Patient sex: M
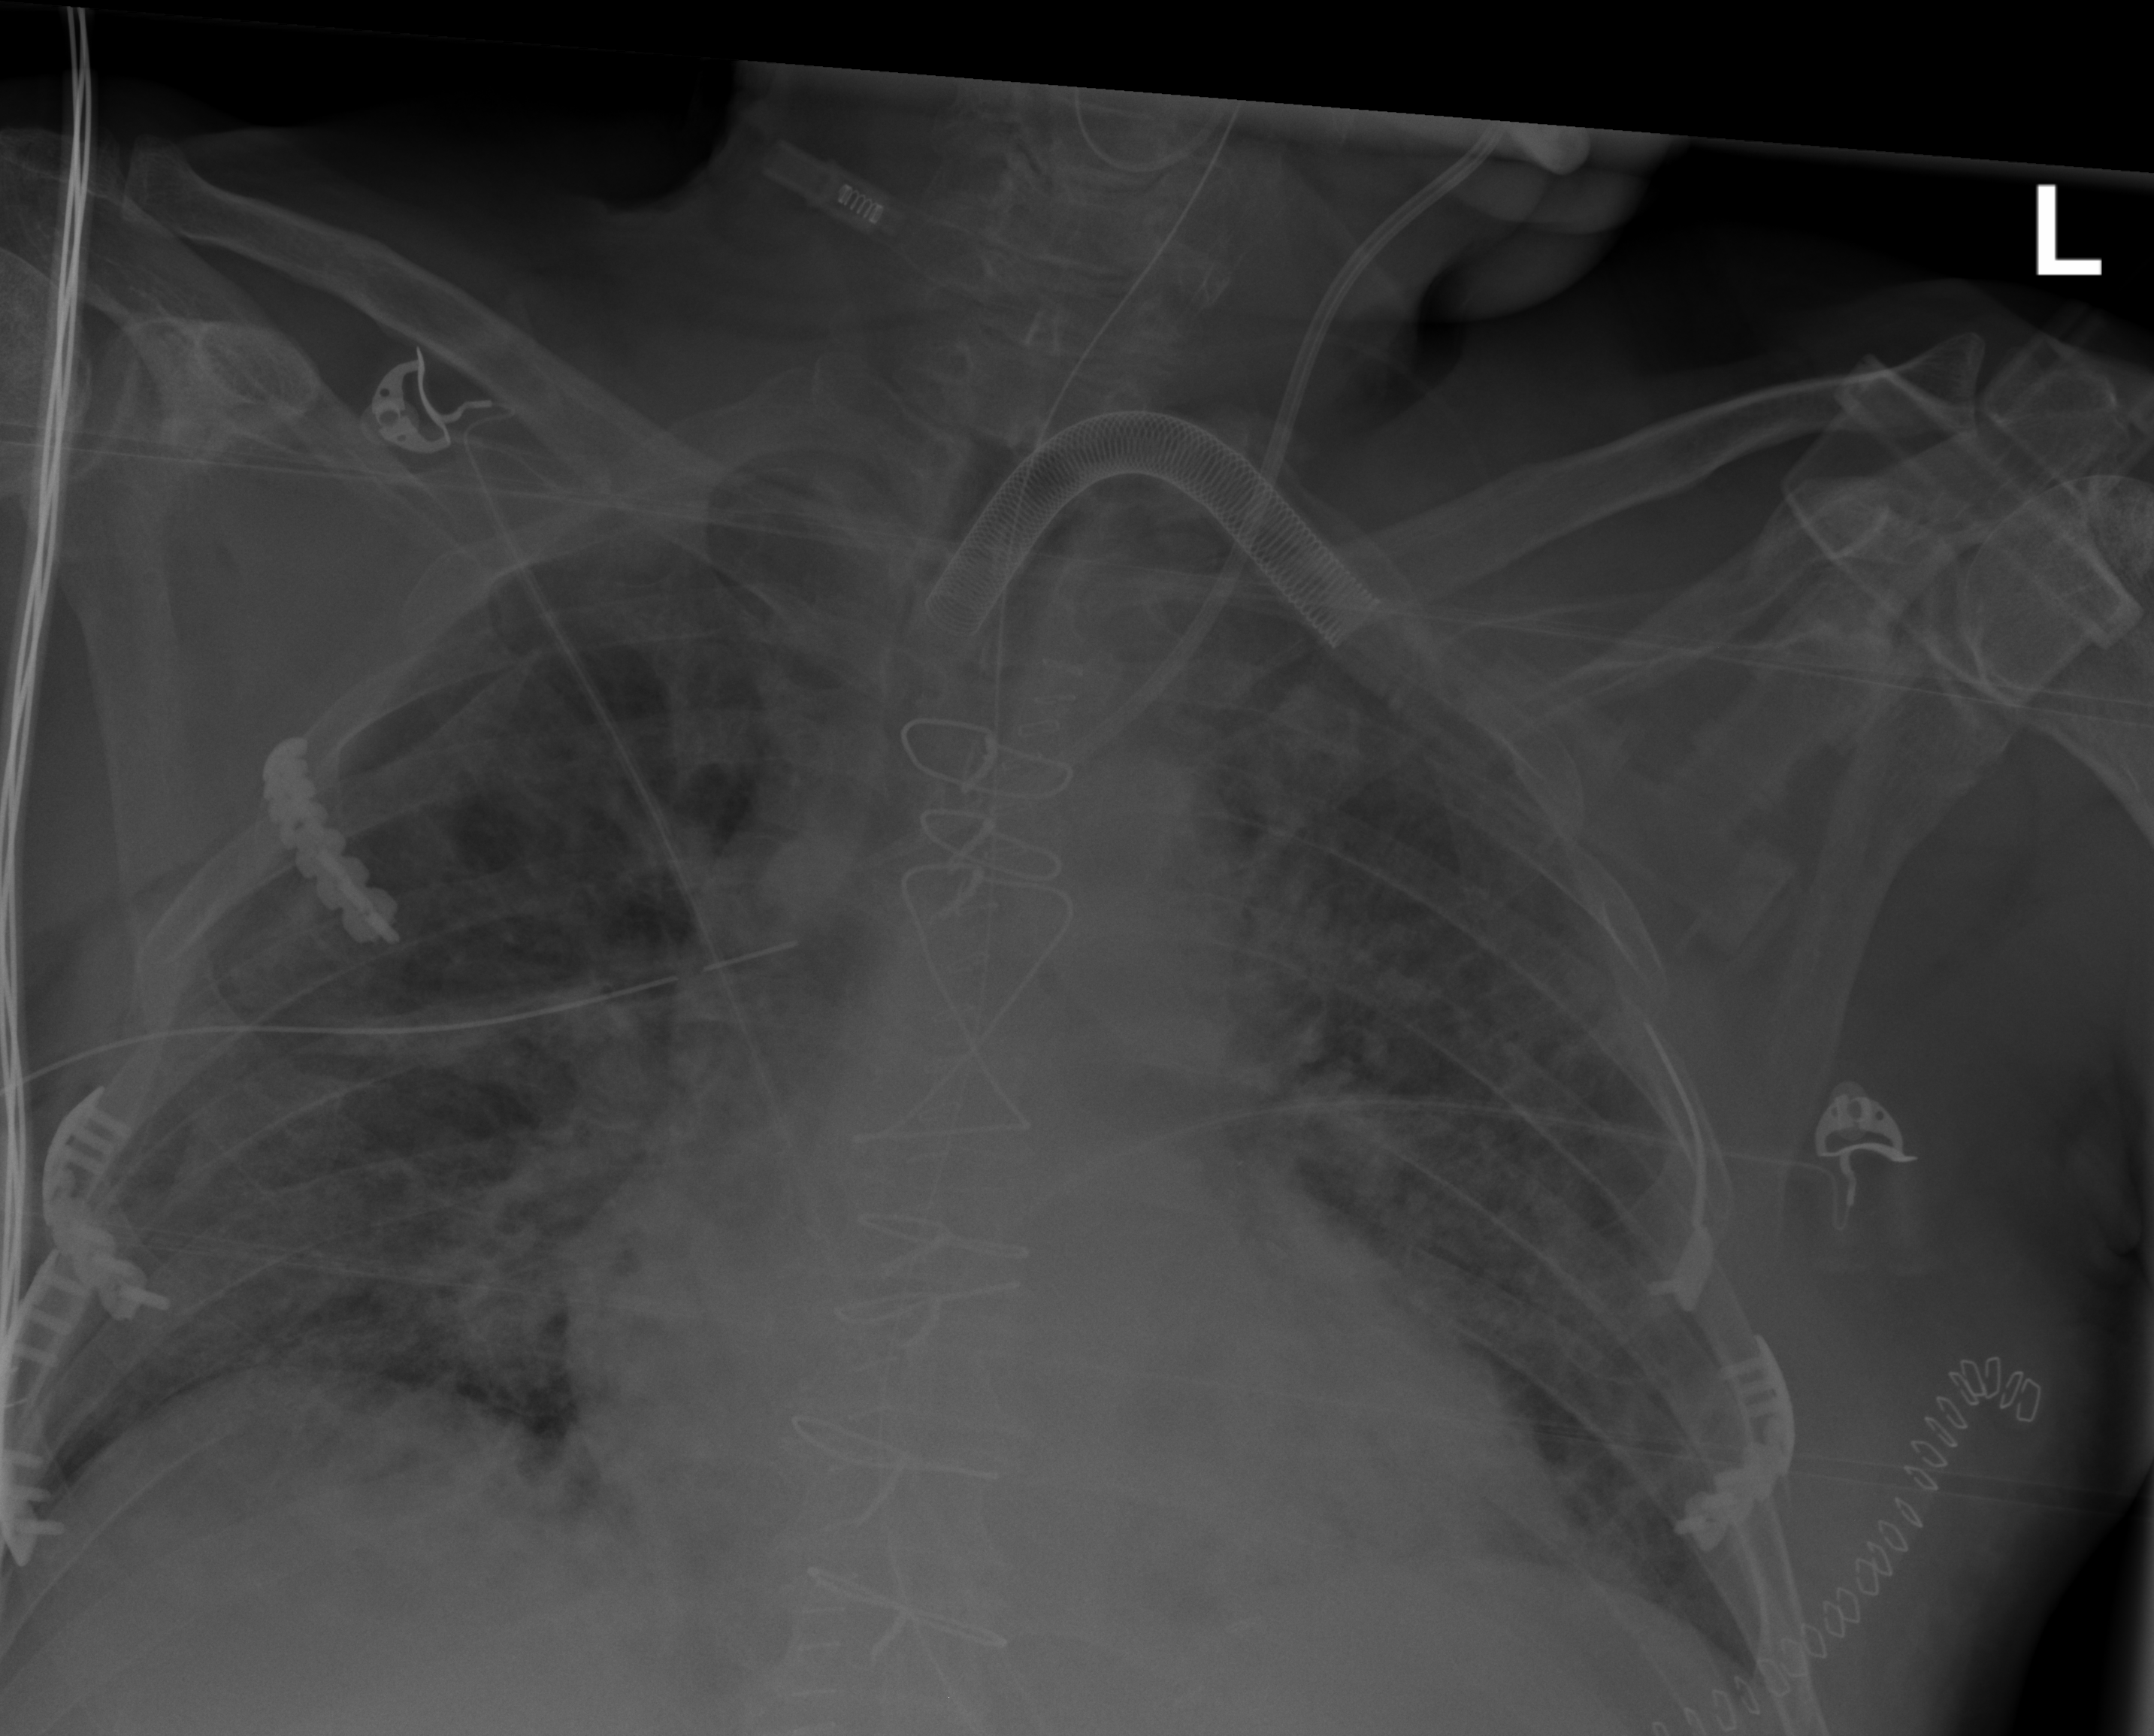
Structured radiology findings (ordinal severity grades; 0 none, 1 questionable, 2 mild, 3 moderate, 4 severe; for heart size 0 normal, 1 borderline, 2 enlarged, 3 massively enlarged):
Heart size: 1
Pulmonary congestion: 2
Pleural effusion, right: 0
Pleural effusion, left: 0
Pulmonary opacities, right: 3
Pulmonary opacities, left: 3
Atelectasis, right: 2
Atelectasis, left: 2